Question: I try to float a picture next to some text and all centered. This is how far I got and the arrow shows where I actually would like to have the image placed.

HTML
'''
<!DOCTYPE html>
<head>
<title>Simple Page</title>
<link rel="stylesheet" type="text/css" href="css/test.css">
</head>
<body>
<div class="content">
<div class="cv">
<p>
Some text<br>
Some more text<br>
etc etc<br>
</p>
<p>
<a href="mailto:test@example.com">test@example.com</a>
</p>
<p>
Download
&nbsp;&nbsp;&nbsp;&nbsp;<a href="example-eng.pdf">eng</a>
&nbsp;&nbsp;&nbsp;&nbsp;<a href="example-deu.pdf">deu</a>
</p>
</div>
<div class="photo">
<img src="image/dummy.png" alt="dummy">
</div>
</div>
</body>
</html>
'''
CSS (I tried to follow some other stackoverflow answers, but seems like I could not understand what I am really doing)
'''
body {
font-family: 'Lato', sans-serif;
font-weight: 300;
font-size: 150%;
line-height: 1.6em;
}
.cv {
display: table;
margin: 0 auto;
}
.photo {
float: right;
}
'''
Any general critic is also welcome and I would also appreciate some words of background explanation rather than just a solution code snippet. Thanks.
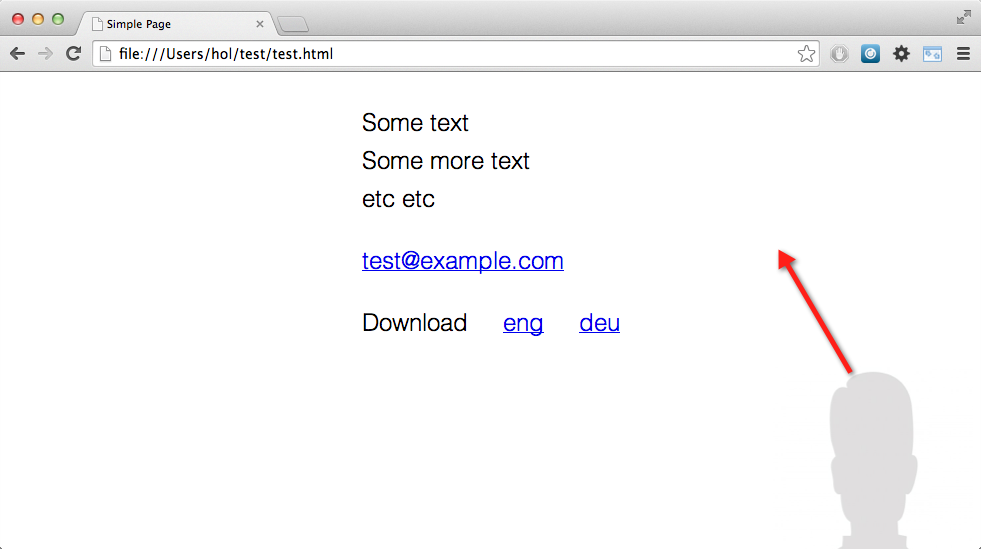
Answer: <URL>
<URL>, '<span>' is an inline element and '<div>' is a block element. Now that can be changed using the 'display' CSS property but there is one issue: in terms of HTML validation, you can't put block elements inside inline elements so:
'''
<span>...<div>foo</div>...</span>
'''
is not strictly valid even if you change the '<div>' to 'inline' or 'inline-block'.
So, if your element is 'inline' or 'inline-block' use a '<span>'. If it's a 'block' level element, use a '<div>'.
HTML
'''
<div class="content">
<span id="texxts">
<div class="cv">
<p>
Some text<br>
Some more text<br>
etc etc<br>
</p>
<p>
<a href="mailto:test@example.com">test@example.com</a>
</p>
<p>
Download
&nbsp;&nbsp;&nbsp;&nbsp;<a href="example-eng.pdf">eng</a>
&nbsp;&nbsp;&nbsp;&nbsp;<a href="example-deu.pdf">deu</a>
</p>
</div>
</span>
<span>
<div class="photo">
<img src="http://webjunction.net/images/avatars/default-avatar.png" alt="dummy">
</div>
</span>
</div>
'''
css
'''
.content {
margin-bottom:2%;
text-align: center;
}
.content span {
display: inline-block;
vertical-align: middle;
}
.content #texxts {
border: 1px solid red;
/* to show the centering */
}
body {
font-family:'Lato', sans-serif;
font-weight: 300;
font-size: 150%;
line-height: 1.6em;
}
.cv {
display: table;
margin: 0 auto;
}
.photo {
float: right;
}
'''